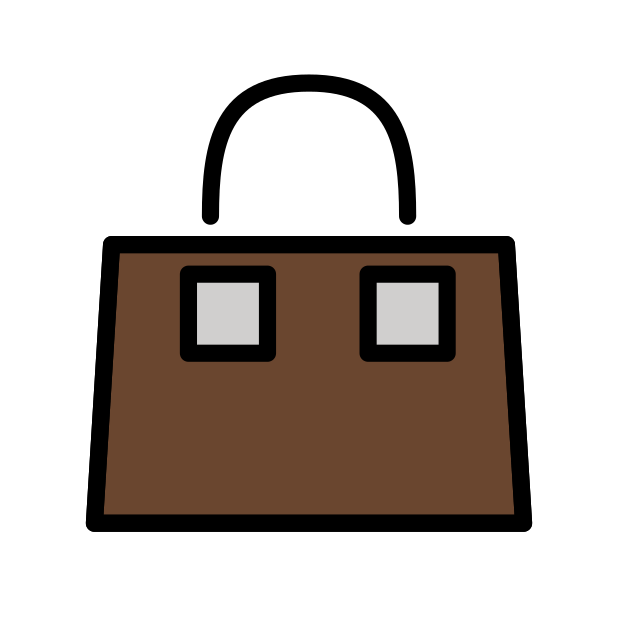
Emoji: 👜
Name: handbag
Unicode: 0x1f45c